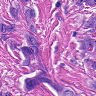
Metastatic tissue present: yes